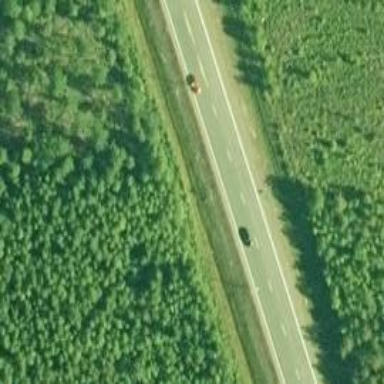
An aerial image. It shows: Asphalt trunk motorway.